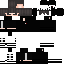
A male human skin with dark skin, wearing brown bald dressed in a blue hoodie and black pants, featuring a closed mouth.